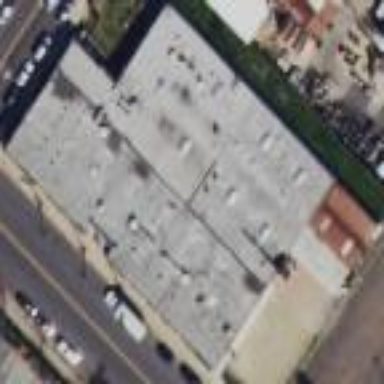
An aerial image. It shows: Industrial building.